Interaction volume radius: 5 \u00c5
Interaction volume height: 25 \u00c5
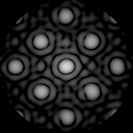
Disorder parameter: 0.09522